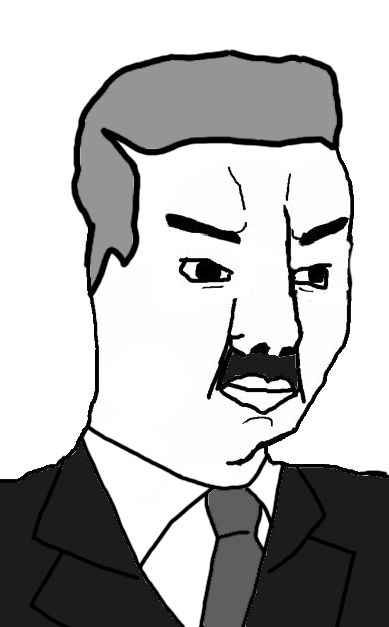
Label: 5_Poljak